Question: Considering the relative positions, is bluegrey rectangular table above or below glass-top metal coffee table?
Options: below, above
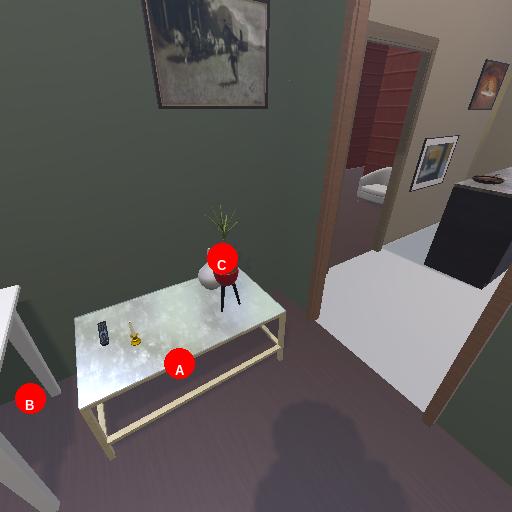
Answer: below